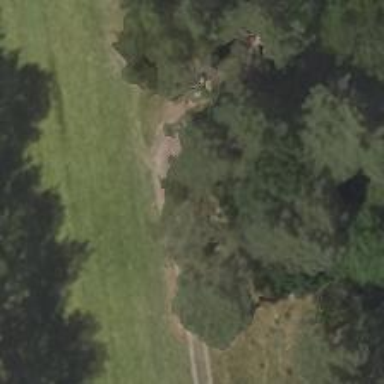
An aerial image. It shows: Hunting stand.